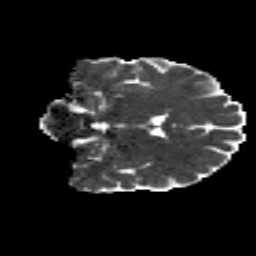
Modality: MD
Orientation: coronal
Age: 28
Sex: male
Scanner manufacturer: siemens
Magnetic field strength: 3 T
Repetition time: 8.8 s
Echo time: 0.085 s